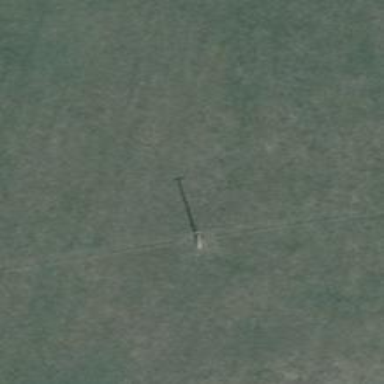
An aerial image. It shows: Minor power line.